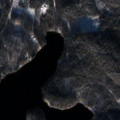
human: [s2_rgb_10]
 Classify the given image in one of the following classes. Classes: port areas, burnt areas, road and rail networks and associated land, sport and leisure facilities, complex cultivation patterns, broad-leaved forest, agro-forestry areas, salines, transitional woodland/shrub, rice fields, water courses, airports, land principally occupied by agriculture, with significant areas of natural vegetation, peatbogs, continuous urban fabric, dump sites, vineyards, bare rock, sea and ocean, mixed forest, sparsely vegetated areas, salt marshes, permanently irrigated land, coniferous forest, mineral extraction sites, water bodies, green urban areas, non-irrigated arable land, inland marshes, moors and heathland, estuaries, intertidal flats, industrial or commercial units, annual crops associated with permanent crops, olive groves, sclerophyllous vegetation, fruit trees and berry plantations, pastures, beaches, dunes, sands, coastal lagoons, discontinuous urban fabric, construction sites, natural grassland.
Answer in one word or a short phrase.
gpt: broad-leaved forest, coniferous forest, mixed forest, water bodies